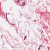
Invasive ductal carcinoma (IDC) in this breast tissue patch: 0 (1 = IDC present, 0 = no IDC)